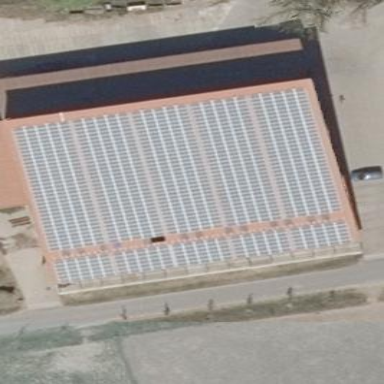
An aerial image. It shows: Small solar photovoltaic panel generator inside building.